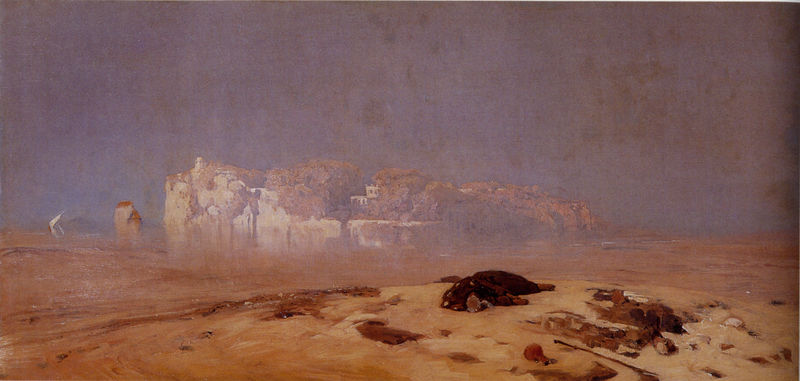
Titel: Die Vision des Glücks
Künstler: Eugen Bracht
Institution: (Privatbesitz)
Schlagwörter: baum, berg, blau, felsen, gemälde, gestein, himmel, körper, mann, meer, wasser, weiß, wolken, bäume, gelb, grün, landschaft, ocker, sand, see, stadt, ufer, braun, frau, grau, hell, kleider, kreide, licht, schwarz, dach, gebäude, haus, park, rot, schloss, beige, malerei, flasche, kleidung, leiche, mensch, stein, steine, tod, tot, toter, erde, horizont, häuser, hügel, natur, spiegelung, wind, büsche, einsam, kirche, boden, insel, pflanzen, wald, boot, stock, turm, kanne, krug, ton, vase, küste, schiff, segel, strand, liegen, ort, perspektive, vedute, stab, trocken, berge, berghang, düne, fels, gebirge, hang, hitze, klippen, sahara, wüste, dorf, dächer, dunst, lila, nebel, wagen, böschung, friedrich, romantik, sandbank, seestück, sturm, turner, liegend, unscharf, klippe, fata morgana, oase, knochen, katze, ruine, schmutz, burg, diesig, neblig, sandstrand, festung, traum, tote, waffe, staub, ruinen, trüb, verschwommen, karg, mystisch, böcklin, flimmern, flirren, erscheinung, erschöpft, illusion, täuschung, seelandschaft, hasu, lichtspiegelung, wasserkrug, sandsturm, durst, gerümpel, liegender, kadaver, strandgut, gefäs, verhungert, nordafrika, anschein, dof, fata, jericho, morgana, optische täuschung, phantombild, phänomen, sublim, todd, tonbehälter, trugbild, umgekommen, verdursten, verdurstet, wüstenei, wüstensand, wüstenstadt, william turner, atmosphärisch, luftspiegelung, bodeb, feslen, leiche?, verdursteter, horiszont, gestrandeter